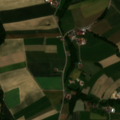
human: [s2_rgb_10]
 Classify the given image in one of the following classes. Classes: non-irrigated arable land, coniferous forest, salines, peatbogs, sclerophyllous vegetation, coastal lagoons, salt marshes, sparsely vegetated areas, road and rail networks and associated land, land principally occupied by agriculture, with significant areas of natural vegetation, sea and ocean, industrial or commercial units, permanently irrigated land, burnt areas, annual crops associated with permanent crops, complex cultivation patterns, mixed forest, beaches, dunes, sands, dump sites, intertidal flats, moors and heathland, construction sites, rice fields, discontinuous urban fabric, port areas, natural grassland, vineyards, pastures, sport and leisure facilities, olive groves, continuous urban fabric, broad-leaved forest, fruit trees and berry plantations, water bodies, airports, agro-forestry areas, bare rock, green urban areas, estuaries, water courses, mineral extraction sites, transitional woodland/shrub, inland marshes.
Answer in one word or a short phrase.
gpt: discontinuous urban fabric, non-irrigated arable land, complex cultivation patterns